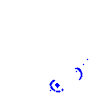
Particle: kaon